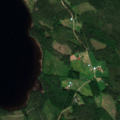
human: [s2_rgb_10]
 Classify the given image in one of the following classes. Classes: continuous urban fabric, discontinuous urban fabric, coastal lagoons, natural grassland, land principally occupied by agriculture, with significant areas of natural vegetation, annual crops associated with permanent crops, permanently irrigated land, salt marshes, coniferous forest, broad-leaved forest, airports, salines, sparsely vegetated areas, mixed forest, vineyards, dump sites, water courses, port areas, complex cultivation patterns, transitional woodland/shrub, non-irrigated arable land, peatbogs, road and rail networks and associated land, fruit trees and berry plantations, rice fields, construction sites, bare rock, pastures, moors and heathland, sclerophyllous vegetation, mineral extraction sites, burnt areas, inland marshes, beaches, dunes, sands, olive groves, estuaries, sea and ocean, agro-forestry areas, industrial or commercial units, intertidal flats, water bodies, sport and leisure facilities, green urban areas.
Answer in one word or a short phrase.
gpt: coniferous forest, mixed forest, water bodies